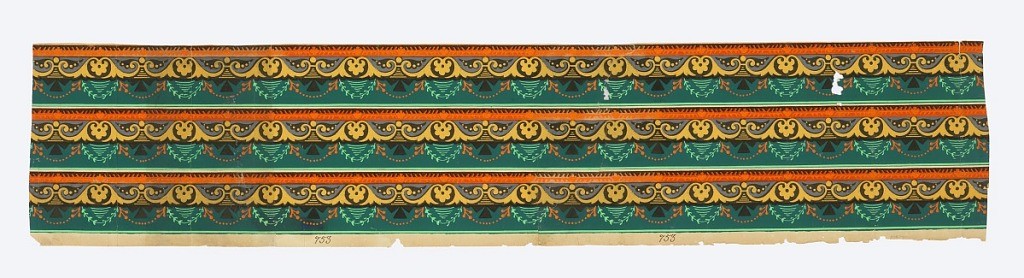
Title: Border
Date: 1850–1900
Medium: Block-printed
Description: Narrow border. Central band containing scroll wave-like motif, below which hang bead swags and foliate swags. Printed in green, orange, ocher, gray and black. Printed three across.